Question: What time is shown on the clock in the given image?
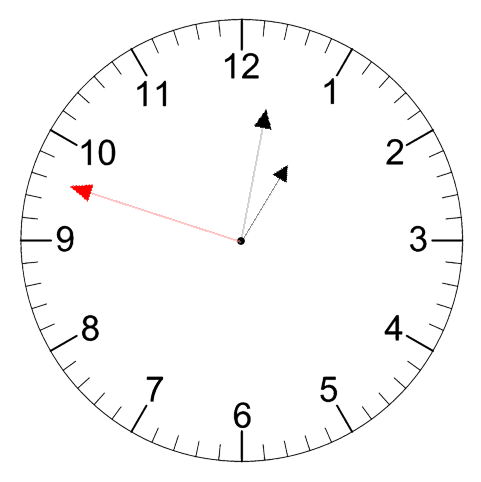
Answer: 01:01:48